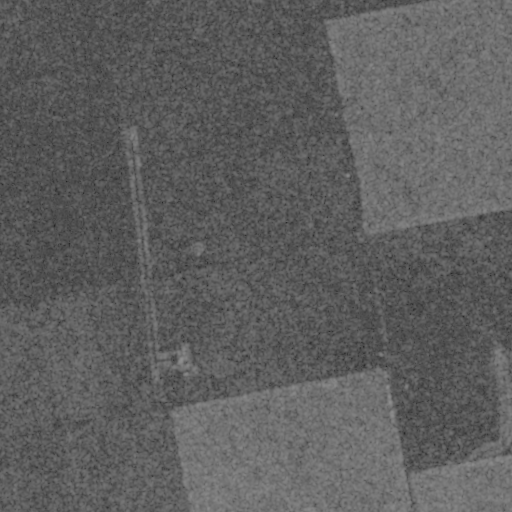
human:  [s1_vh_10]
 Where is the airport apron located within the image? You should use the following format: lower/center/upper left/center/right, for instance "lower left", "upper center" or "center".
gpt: The airport apron is located in the lower center of the image.
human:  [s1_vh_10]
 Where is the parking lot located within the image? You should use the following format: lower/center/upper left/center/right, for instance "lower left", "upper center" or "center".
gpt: There is no parking lot in the image.

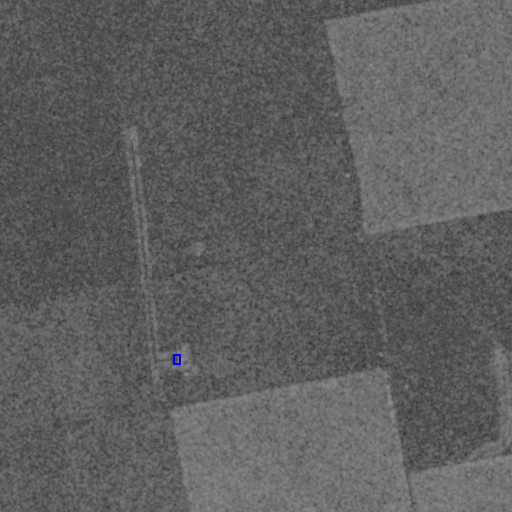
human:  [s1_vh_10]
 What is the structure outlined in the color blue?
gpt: The structure outlined in blue is an airport apron.
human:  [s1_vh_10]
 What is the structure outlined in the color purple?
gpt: There is no purple outline.